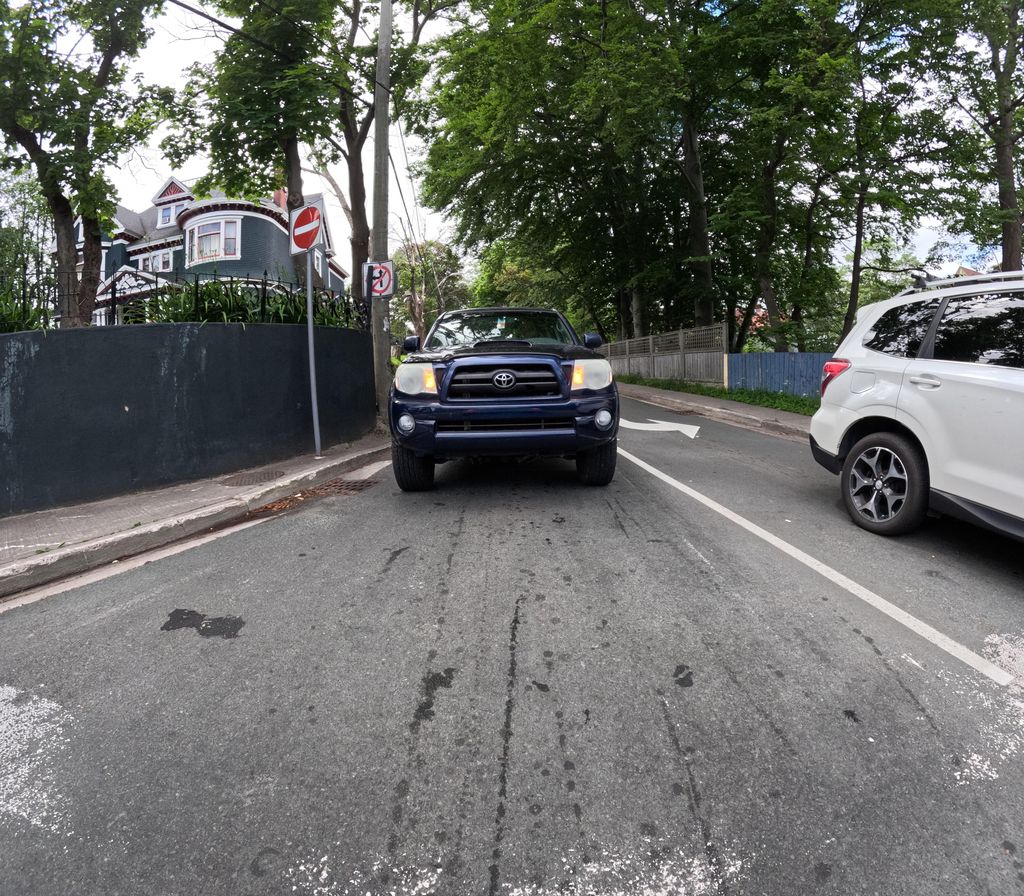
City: st_johns